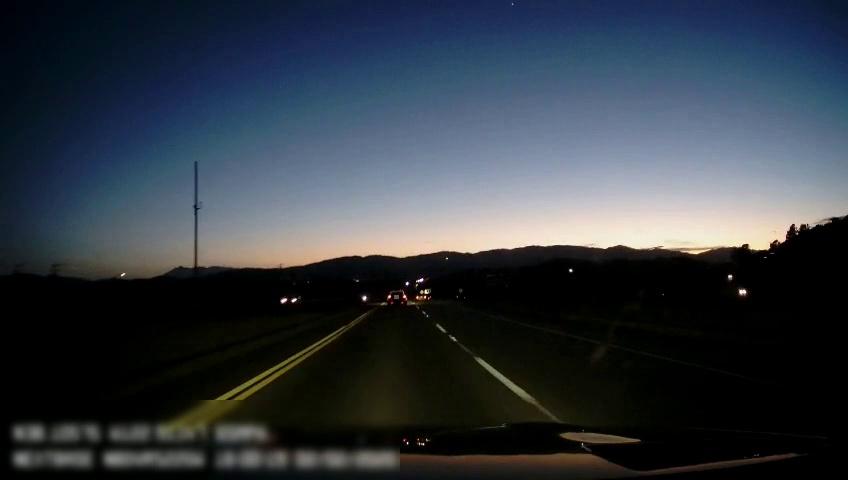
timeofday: Dusk/Dawn/Twilight
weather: Sunny
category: Drivable Space
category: Vehicles | Car
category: Vehicles | Car
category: Vehicles | Car
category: Lanes | Current Lane
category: Lanes | Current Lane
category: Lanes | Alternate Lane
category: Traffic | Signs